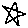
Label: star